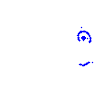
Particle: kaon